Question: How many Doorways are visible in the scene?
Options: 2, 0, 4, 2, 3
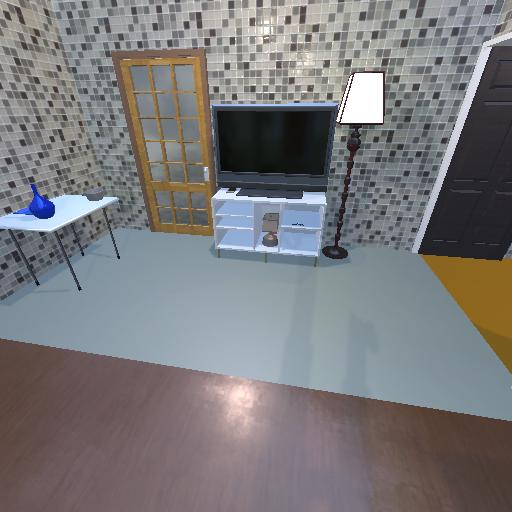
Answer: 2